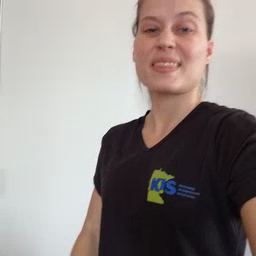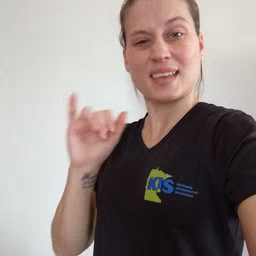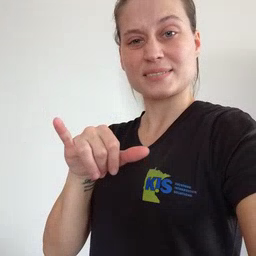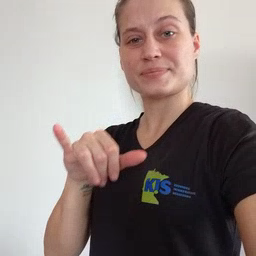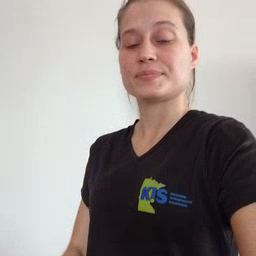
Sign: that